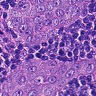
Metastatic tissue present: yes